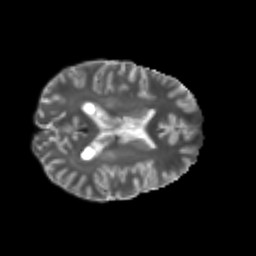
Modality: T2w
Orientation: axial
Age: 18
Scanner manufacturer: philips
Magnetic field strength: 3 T
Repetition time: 8.551 s
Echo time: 0.1273 s